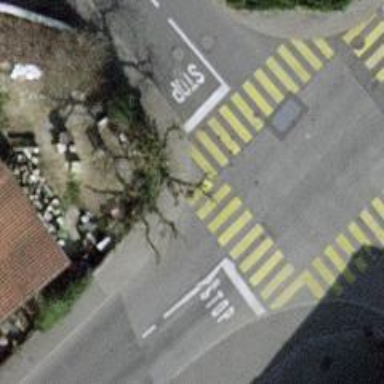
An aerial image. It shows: Uncontrolled zebra crossing with zebra markings.